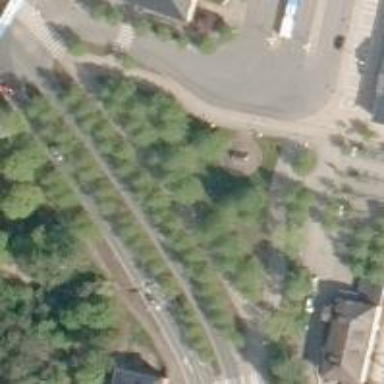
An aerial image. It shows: Street lined with row of trees.